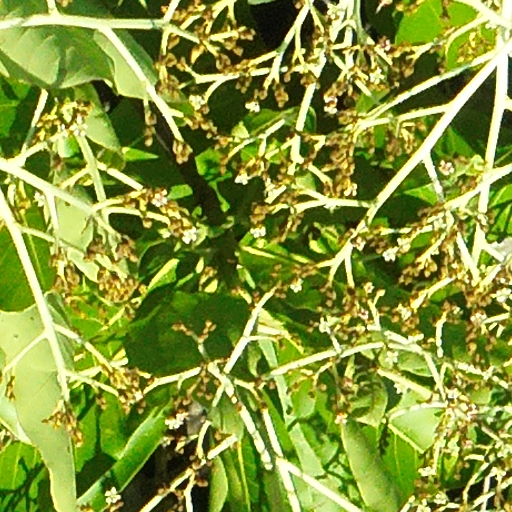
Species: Anacardium excelsum
GBIF accepted scientific name: Anacardium excelsum
Crown area (m\u00b2): 553.087